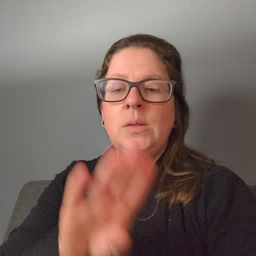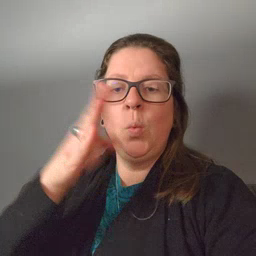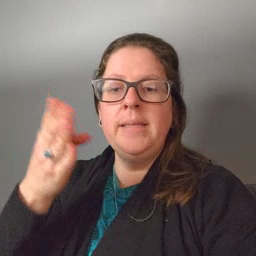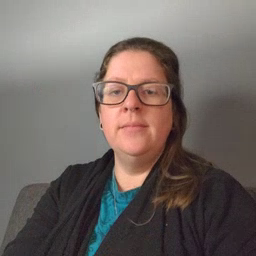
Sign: open